Interaction volume radius: 5 \u00c5
Interaction volume height: 45 \u00c5
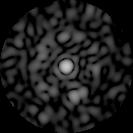
Disorder parameter: 0.8213